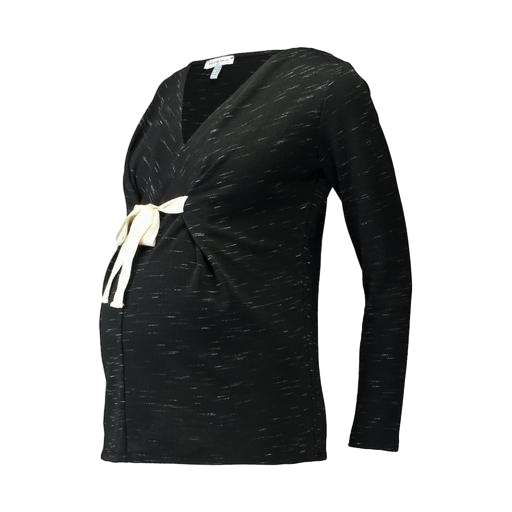
black tie-front top, black maternity oatmeal longline, black sara tie-front top, white background